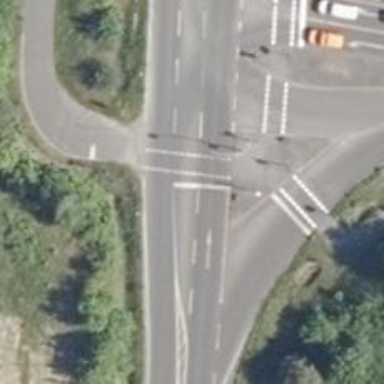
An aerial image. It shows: Secondary road with asphalt surface.